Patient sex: F
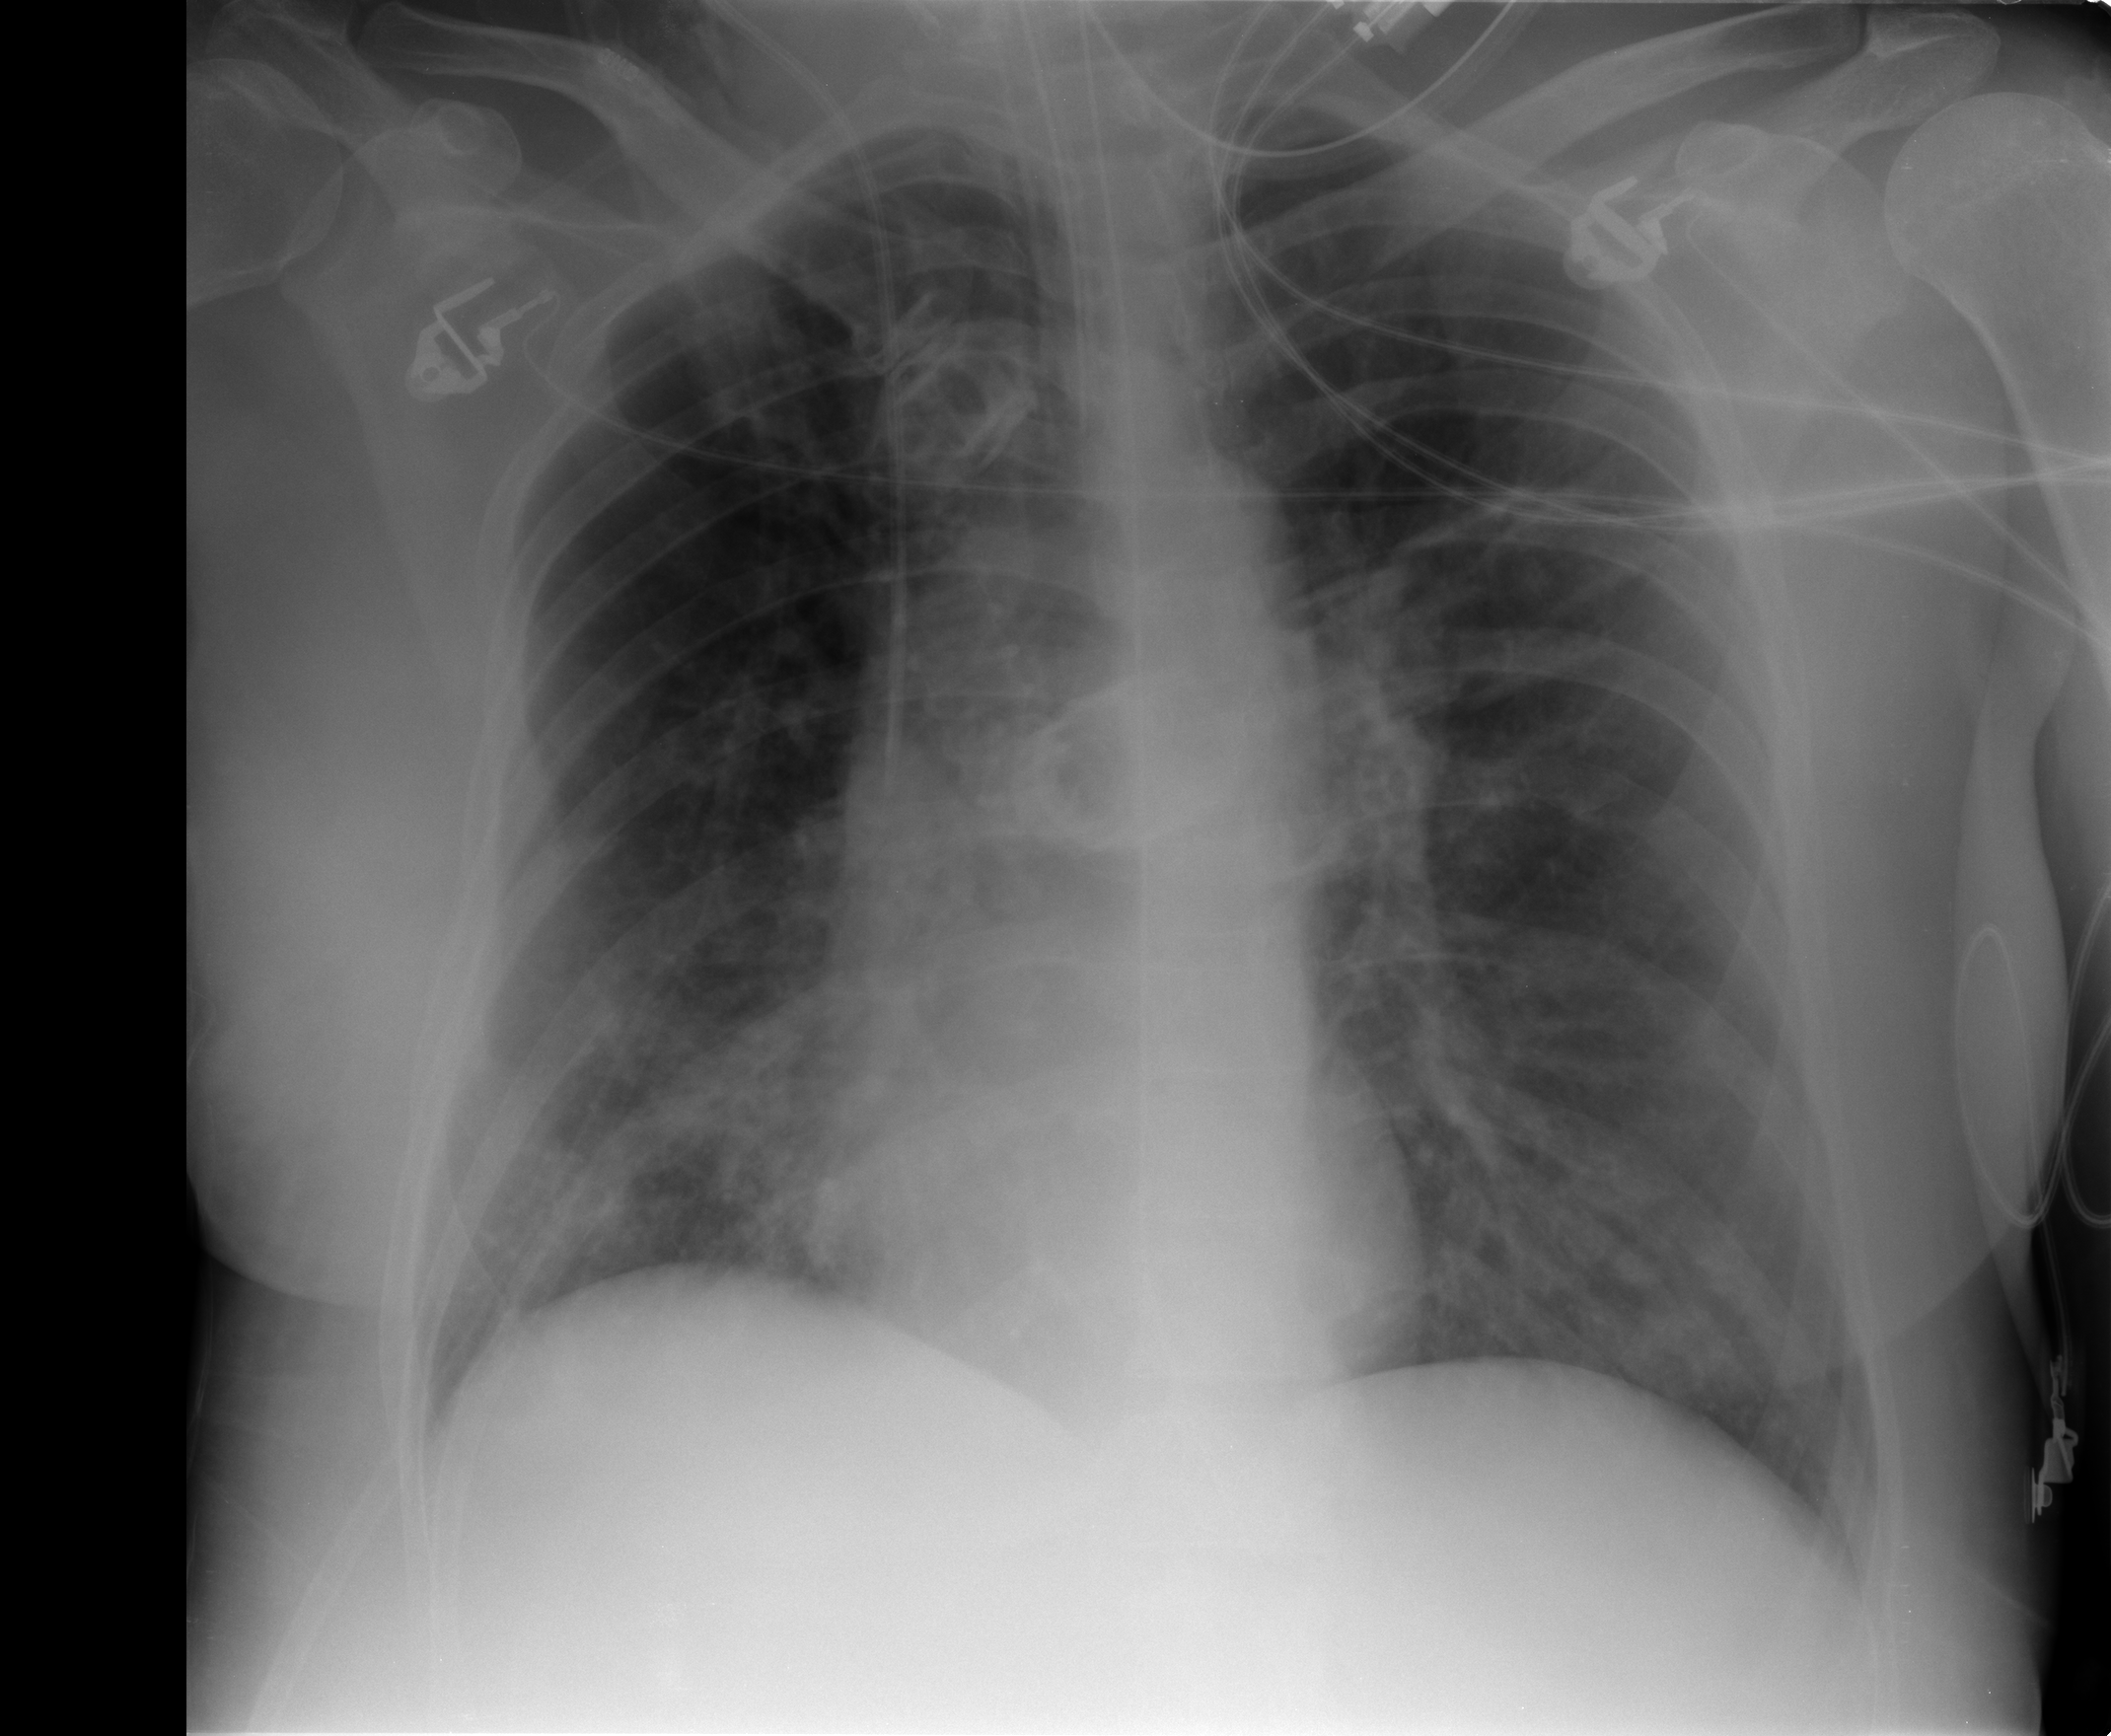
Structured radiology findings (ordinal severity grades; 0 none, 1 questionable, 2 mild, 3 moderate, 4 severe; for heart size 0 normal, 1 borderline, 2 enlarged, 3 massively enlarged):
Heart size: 0
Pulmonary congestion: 1
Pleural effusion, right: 0
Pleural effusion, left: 0
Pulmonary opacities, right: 2
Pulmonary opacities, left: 2
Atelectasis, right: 2
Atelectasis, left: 2